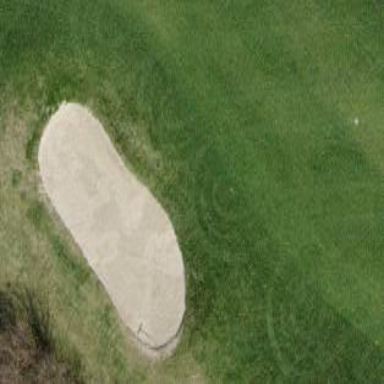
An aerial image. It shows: Sandy area is golf bunker.